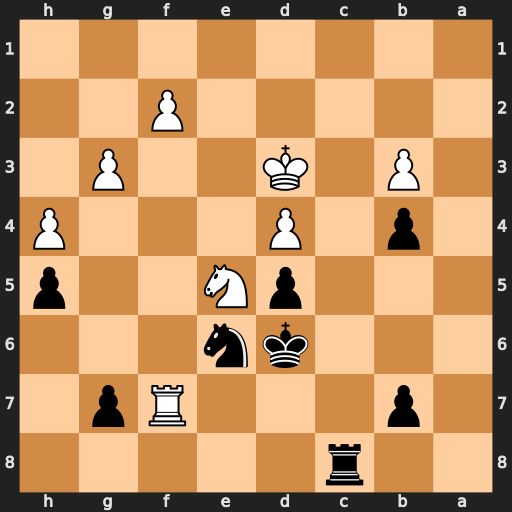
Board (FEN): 2r5/1p3Rp1/3kn3/3pN2p/1p1P3P/1P1K2P1/5P2/8
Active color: b
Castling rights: -
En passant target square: -
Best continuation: Rc3+ Kd2 Nxd4